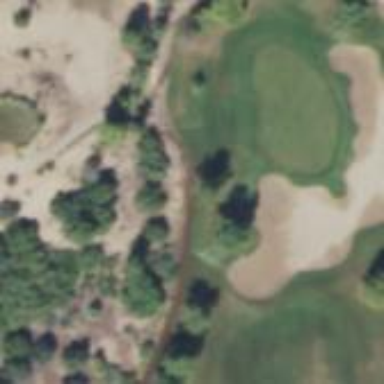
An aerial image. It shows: Golf bunker filled with sandy terrain.